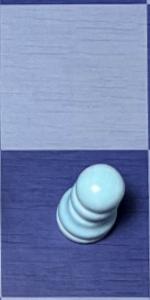
Label: Pawn_White